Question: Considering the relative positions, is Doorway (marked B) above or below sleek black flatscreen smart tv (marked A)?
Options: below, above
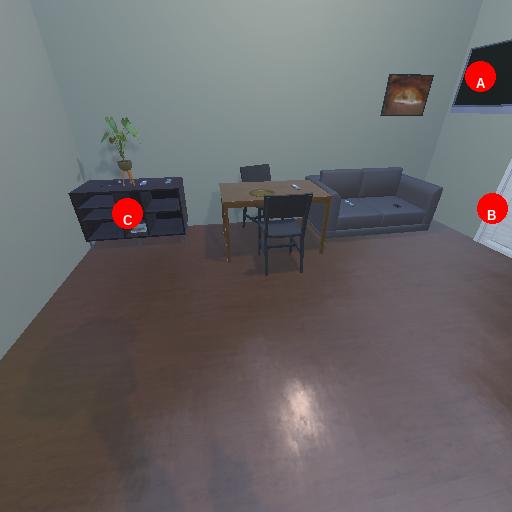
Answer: below